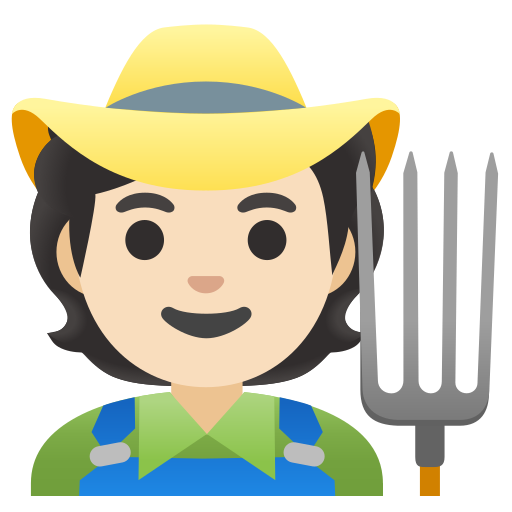
Emoji: 🧑🏻‍🌾